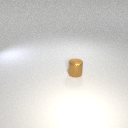
small brown metal cylinder